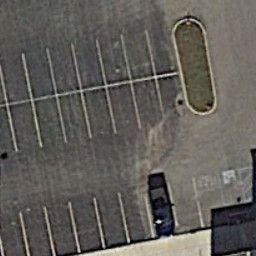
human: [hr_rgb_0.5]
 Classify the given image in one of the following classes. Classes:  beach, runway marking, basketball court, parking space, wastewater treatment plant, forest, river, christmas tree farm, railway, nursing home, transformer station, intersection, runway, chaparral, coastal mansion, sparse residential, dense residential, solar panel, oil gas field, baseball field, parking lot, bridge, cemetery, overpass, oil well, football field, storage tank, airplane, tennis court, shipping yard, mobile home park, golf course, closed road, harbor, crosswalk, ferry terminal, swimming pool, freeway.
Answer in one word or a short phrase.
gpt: parking space